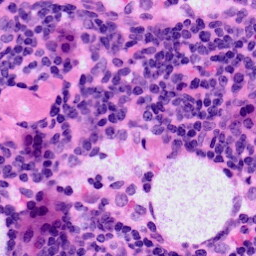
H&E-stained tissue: LymphNode